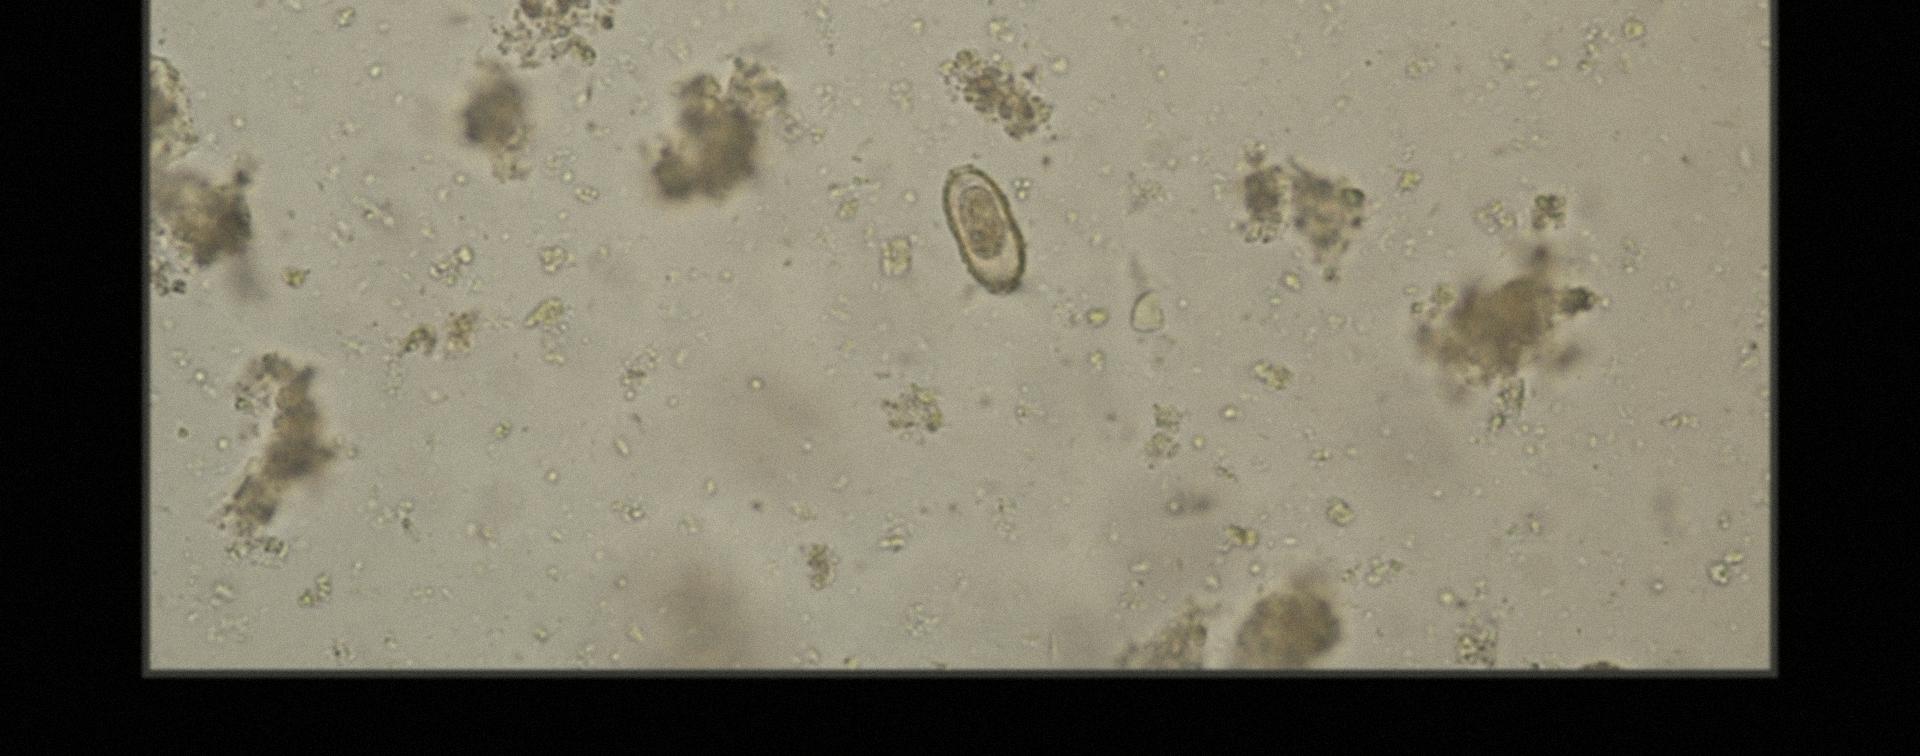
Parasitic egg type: Capillaria philippinensis